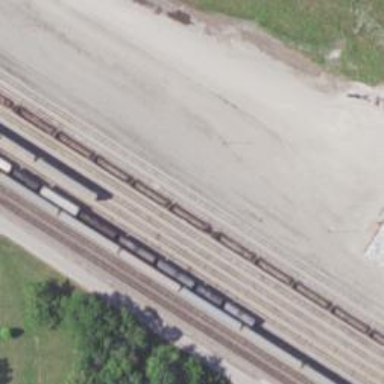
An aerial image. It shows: Railway siding with rails.